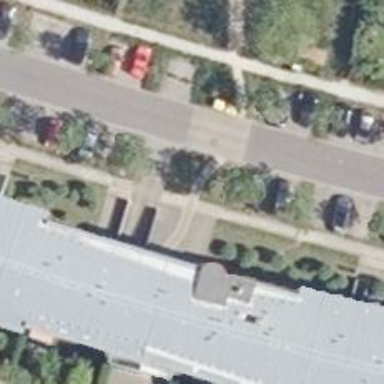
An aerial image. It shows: Sidewalk.